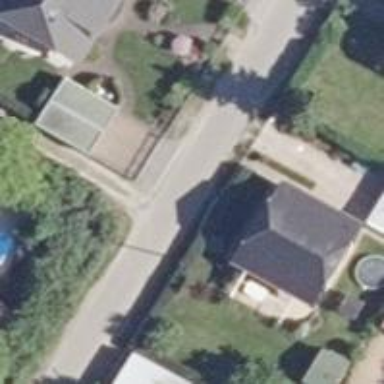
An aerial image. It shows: Residential road with asphalt surface.